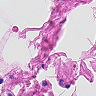
Metastatic tissue present: no